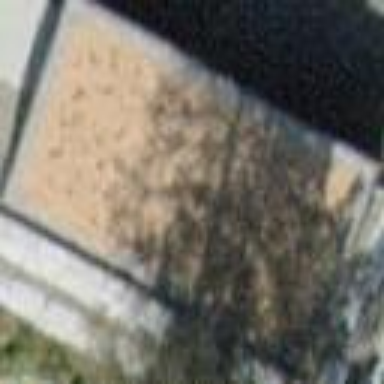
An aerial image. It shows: Carport structure.